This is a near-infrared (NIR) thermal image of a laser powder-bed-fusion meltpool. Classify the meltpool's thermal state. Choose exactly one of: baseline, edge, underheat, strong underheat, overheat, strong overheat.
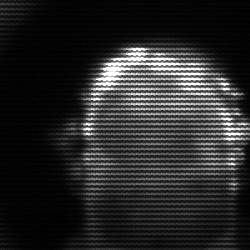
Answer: baseline